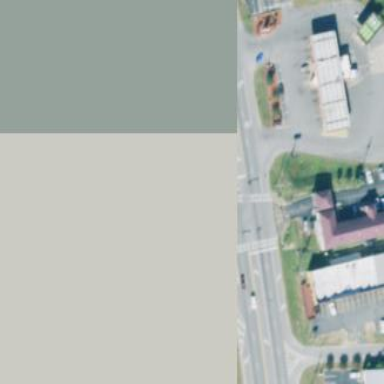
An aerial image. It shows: Commercial area with fast food eatery.